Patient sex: M
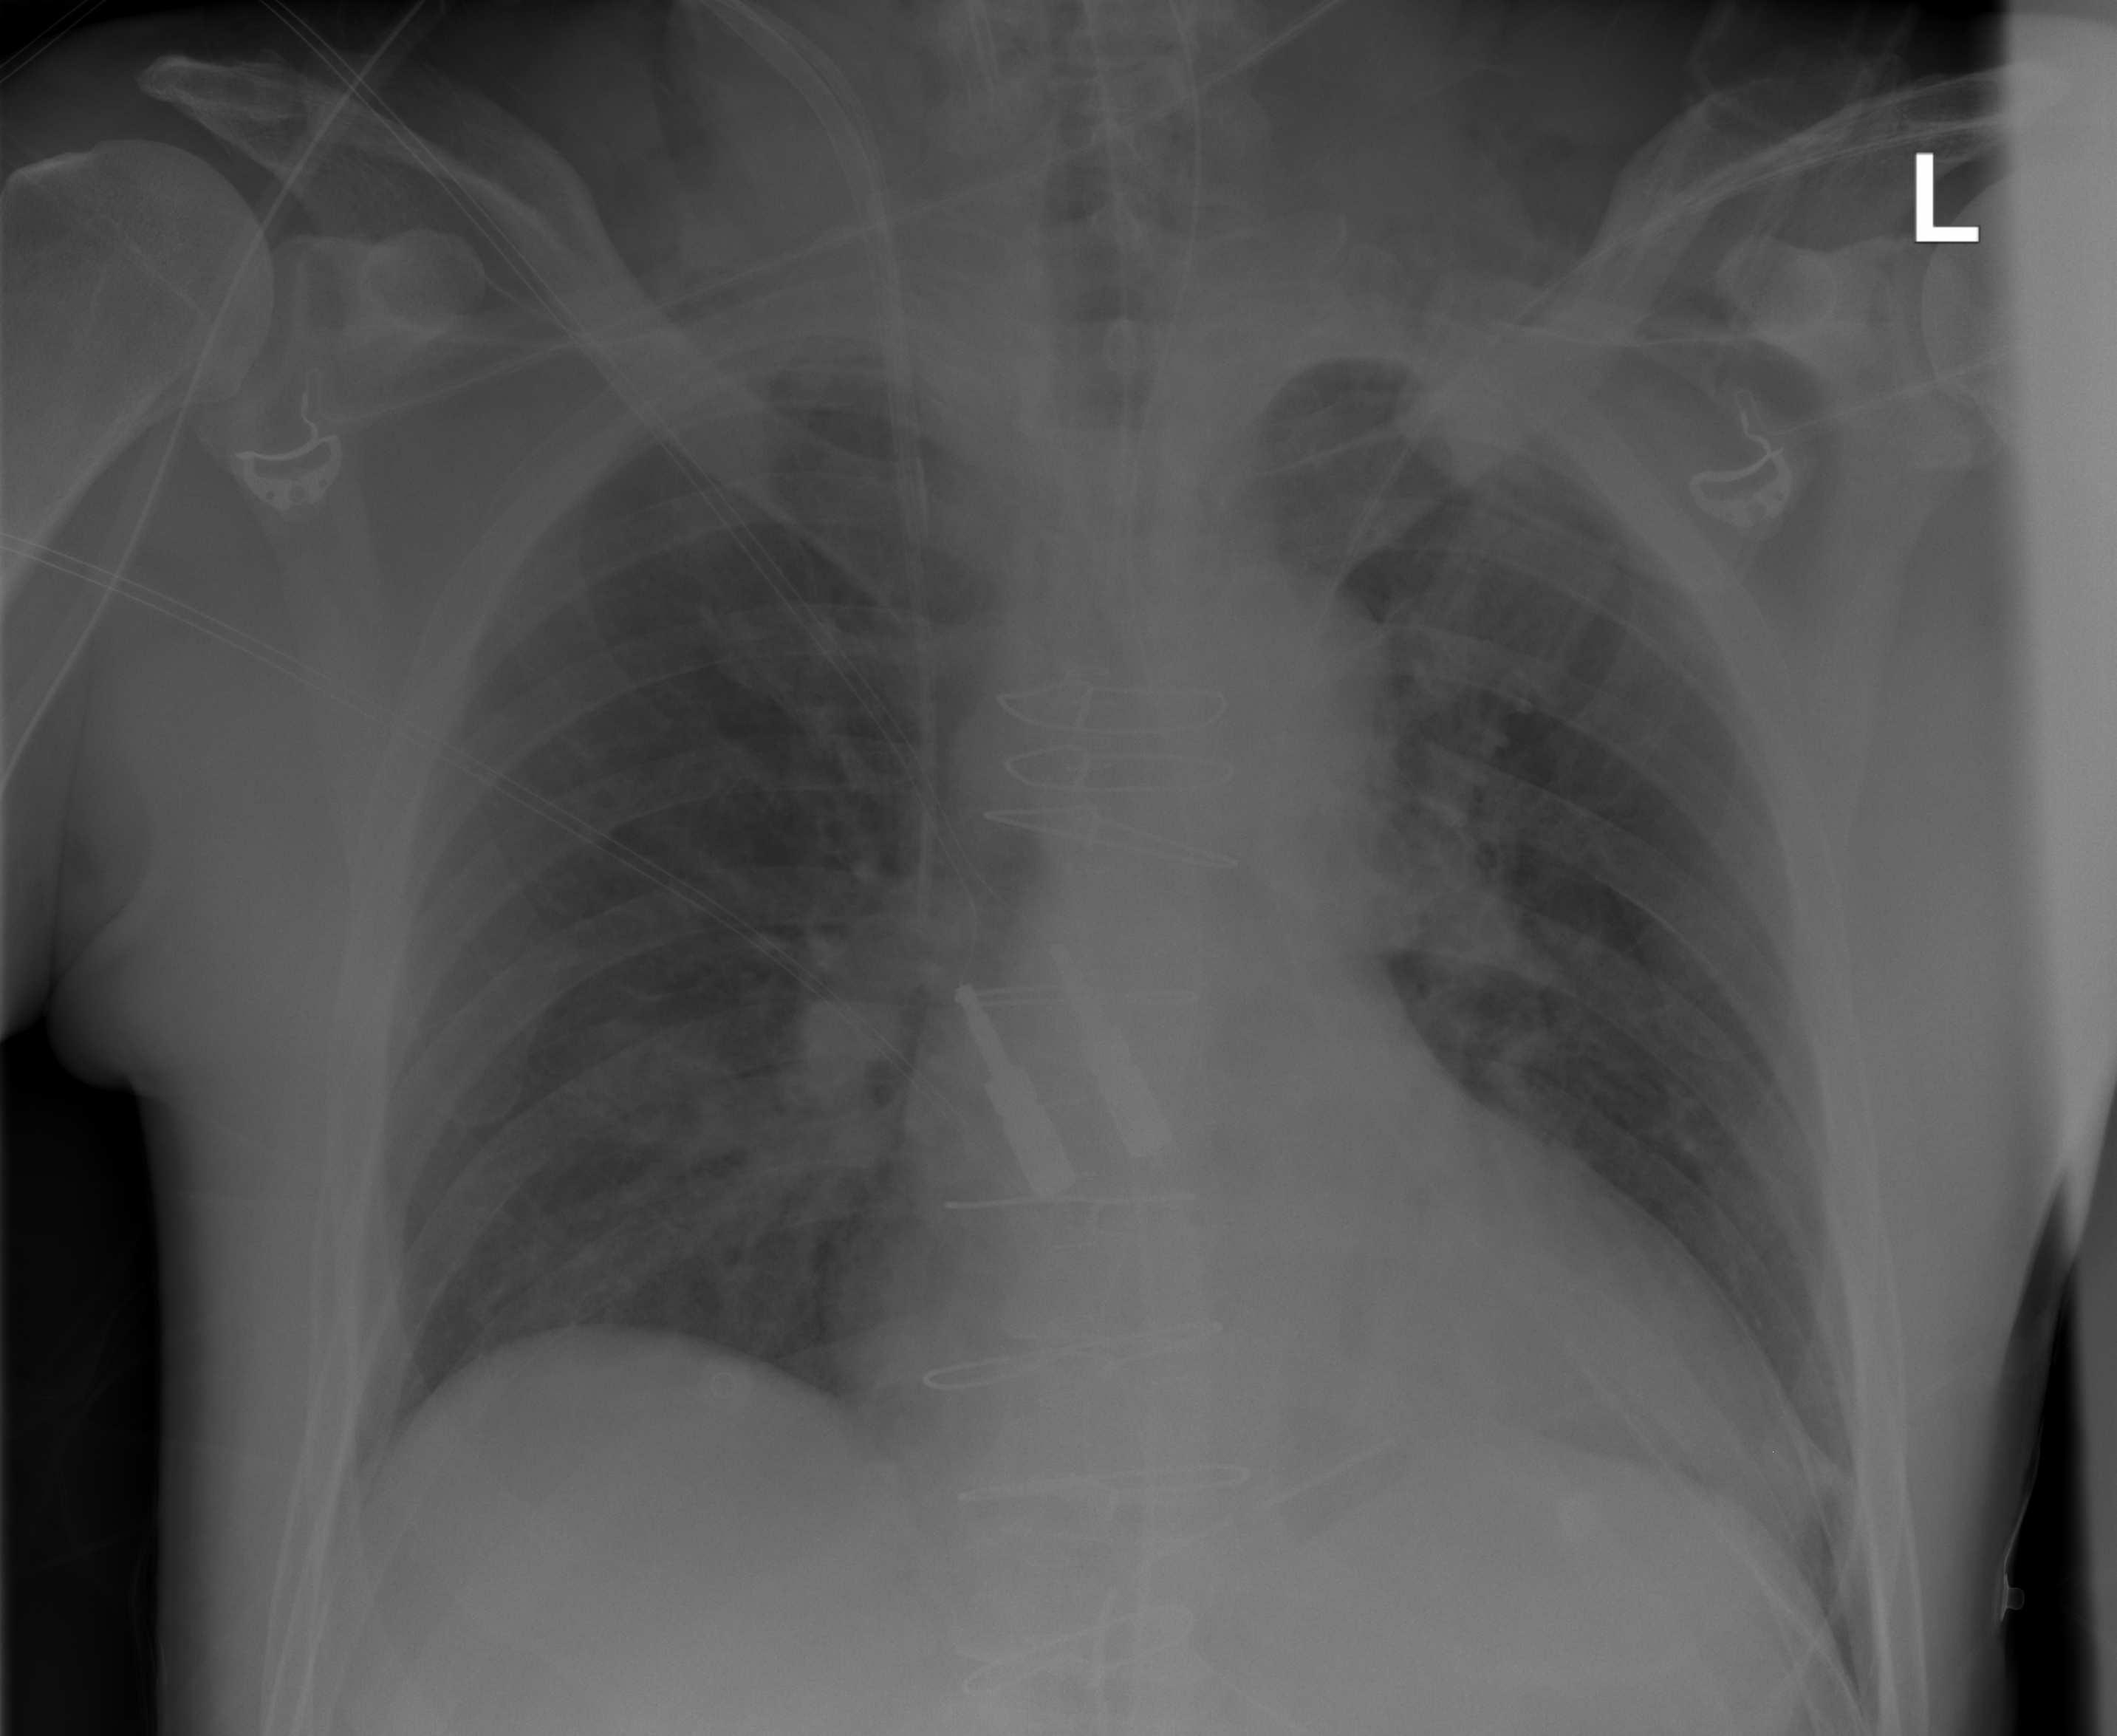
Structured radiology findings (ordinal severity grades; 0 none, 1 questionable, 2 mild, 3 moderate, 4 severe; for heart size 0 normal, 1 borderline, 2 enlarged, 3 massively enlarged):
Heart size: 0
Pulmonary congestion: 1
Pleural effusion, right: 0
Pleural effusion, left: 0
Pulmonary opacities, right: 0
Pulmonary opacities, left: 0
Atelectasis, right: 1
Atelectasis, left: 1